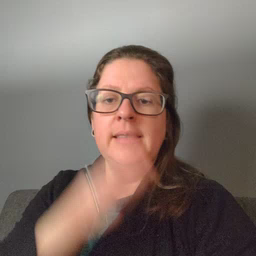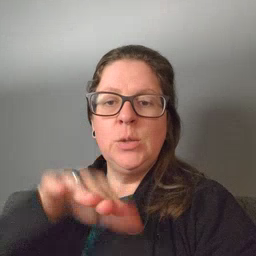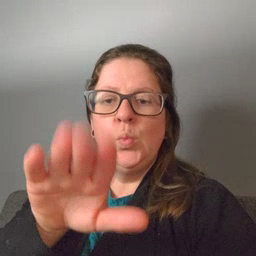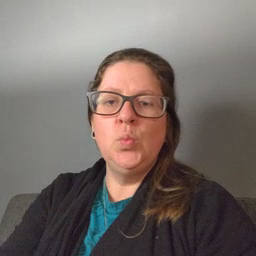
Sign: into